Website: bh-photo
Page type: address-validator
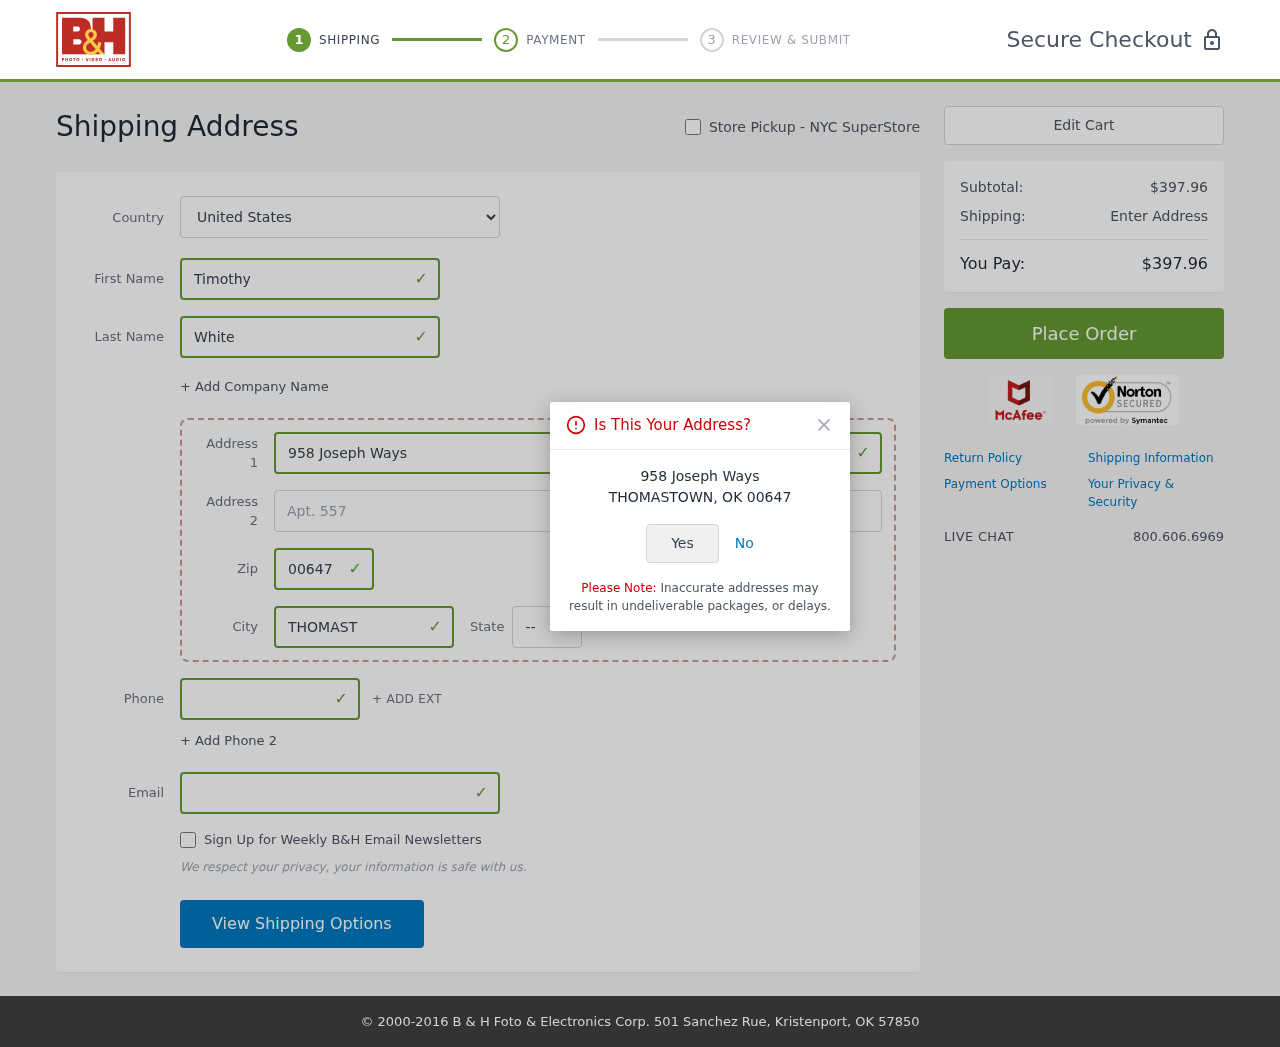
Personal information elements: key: PII_CITY
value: Thomastown
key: PII_COUNTRY
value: United States
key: PII_EMAIL
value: timothywhite@hotmail.com
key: PII_FIRSTNAME
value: Timothy
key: PII_LASTNAME
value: White
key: PII_PHONE
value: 7377985466
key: PII_POSTCODE
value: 00647
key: PII_STATE_ABBR
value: OK
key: PII_STREET
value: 958 Joseph Ways
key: PII_STREET2
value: Apt. 557
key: PII_CITY_CONFIRM
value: THOMASTOWN
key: PII_POSTCODE_FULL
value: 00647
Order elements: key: ORDER_SUBTOTAL
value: $397.96
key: ORDER_TOTAL
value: $397.96